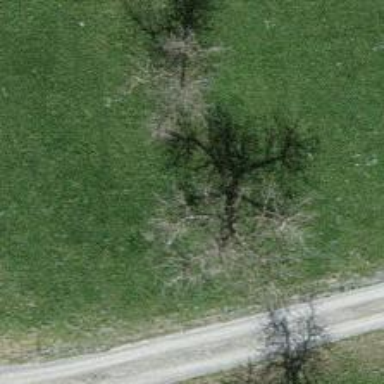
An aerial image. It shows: Agricultural area with broadleaved deciduous trees.